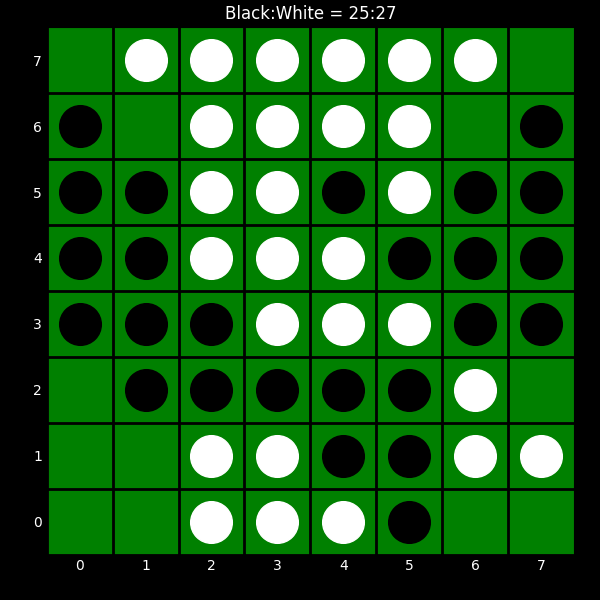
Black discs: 25
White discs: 27